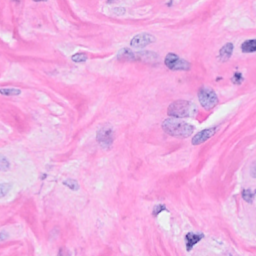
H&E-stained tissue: Breast